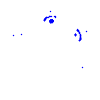
Particle: electron